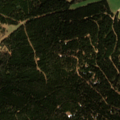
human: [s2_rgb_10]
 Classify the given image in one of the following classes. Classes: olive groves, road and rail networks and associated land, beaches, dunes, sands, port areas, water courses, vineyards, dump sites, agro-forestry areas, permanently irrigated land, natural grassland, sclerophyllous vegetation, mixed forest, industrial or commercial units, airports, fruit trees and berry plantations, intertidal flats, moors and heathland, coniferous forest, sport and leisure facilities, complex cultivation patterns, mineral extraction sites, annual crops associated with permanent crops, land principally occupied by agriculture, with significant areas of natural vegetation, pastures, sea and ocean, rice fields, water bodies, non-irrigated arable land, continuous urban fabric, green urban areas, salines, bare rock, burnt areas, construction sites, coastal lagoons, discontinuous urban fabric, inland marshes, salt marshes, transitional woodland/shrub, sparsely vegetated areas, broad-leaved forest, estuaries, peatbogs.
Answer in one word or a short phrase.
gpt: pastures, coniferous forest